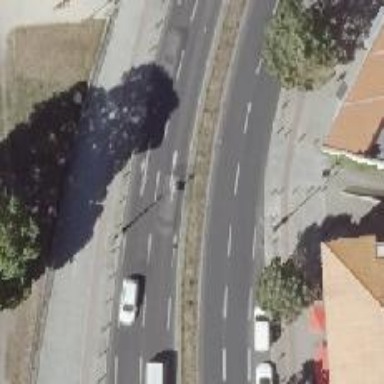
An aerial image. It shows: Secondary road with asphalt surface and lane markings.